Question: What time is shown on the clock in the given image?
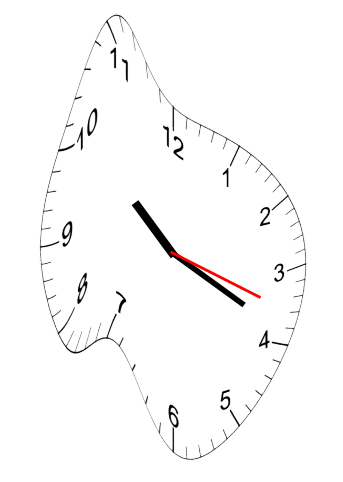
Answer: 10:19:18